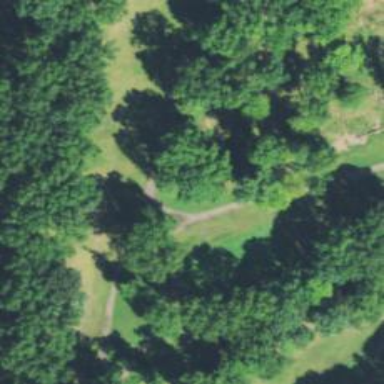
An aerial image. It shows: Path for golf carts.